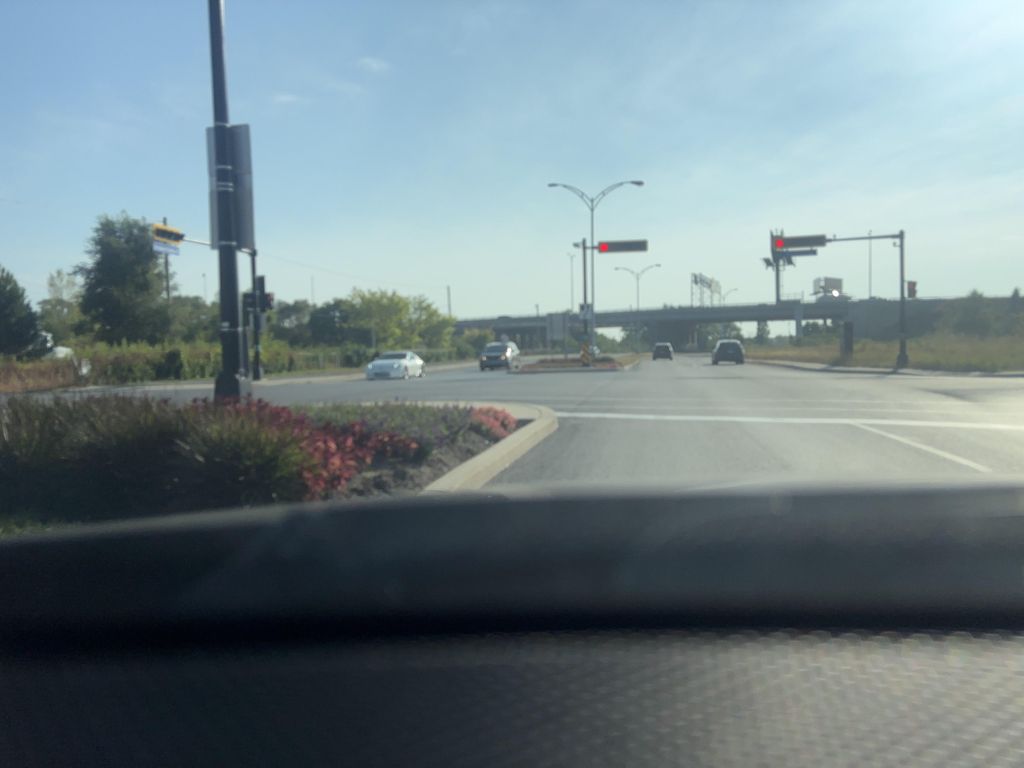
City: montreal